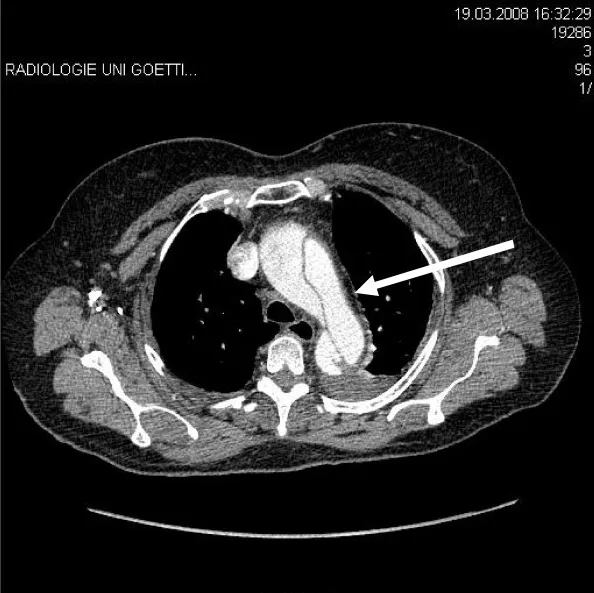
CT-scan showing type A dissection with a dissection flap.
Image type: radiology (ct)